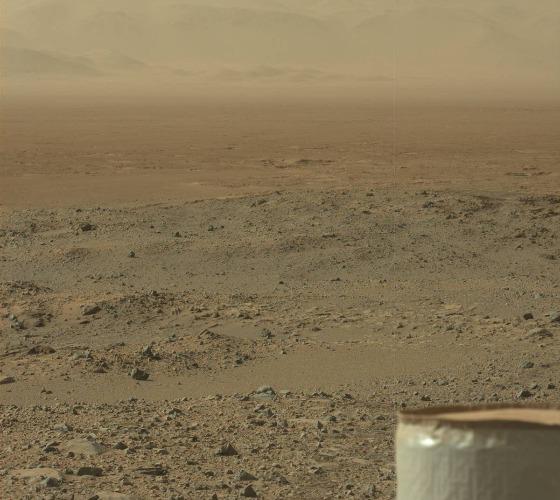
Terrain classes present: Background, Bedrock, Gravel / Sand / Soil, Rock, Shadow, Sky / Distant Mountains